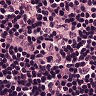
Metastatic tissue present: no